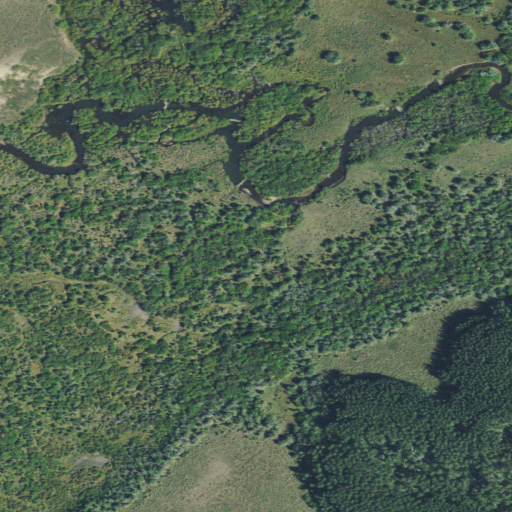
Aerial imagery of valley in Montana named Madman Coulee containing woody wetlands, deciduous forest, shrub, grassland, and mixed forest